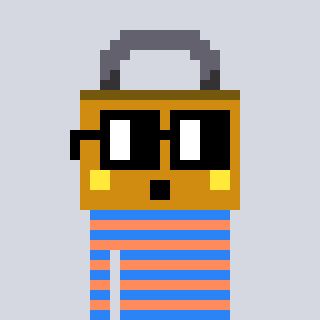
a pixel art character with square black glasses, a lock-shaped head and a peachy-colored body on a cool background